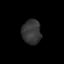
Tissue: prostate
Cell type: T cells
Senescence score: 0.6876
Nuclear area (px): 457
Mean DAPI intensity: 53.628